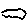
Label: cloud